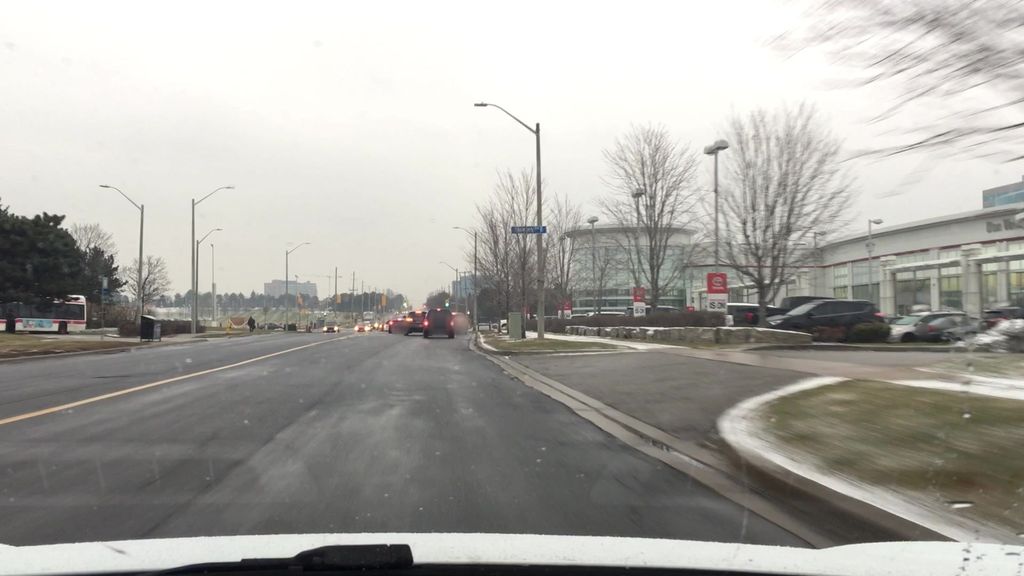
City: toronto